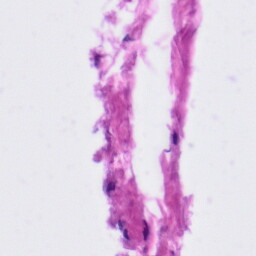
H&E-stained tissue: Tonsil